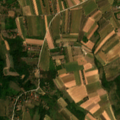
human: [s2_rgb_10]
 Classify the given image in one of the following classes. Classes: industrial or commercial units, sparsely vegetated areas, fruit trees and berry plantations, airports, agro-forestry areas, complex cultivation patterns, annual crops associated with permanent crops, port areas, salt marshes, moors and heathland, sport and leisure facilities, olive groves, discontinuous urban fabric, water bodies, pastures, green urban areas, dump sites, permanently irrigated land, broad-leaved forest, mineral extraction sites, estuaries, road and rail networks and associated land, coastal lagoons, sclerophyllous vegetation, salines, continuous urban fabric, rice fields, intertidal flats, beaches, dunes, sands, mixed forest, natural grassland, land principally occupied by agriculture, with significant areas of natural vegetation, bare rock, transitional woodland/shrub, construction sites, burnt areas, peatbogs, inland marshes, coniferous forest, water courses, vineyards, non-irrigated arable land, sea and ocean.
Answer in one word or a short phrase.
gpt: non-irrigated arable land, complex cultivation patterns, land principally occupied by agriculture, with significant areas of natural vegetation